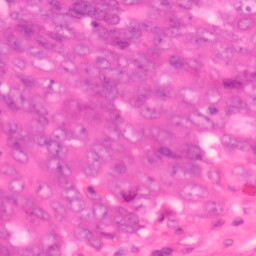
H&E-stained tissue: Colon